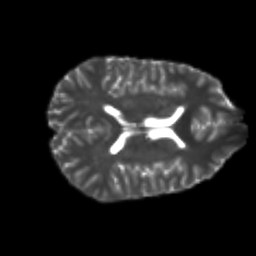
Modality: T2w
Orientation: axial
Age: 19
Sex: male
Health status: healthy
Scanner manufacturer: philips
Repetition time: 7.475 s
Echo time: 0.08753 s